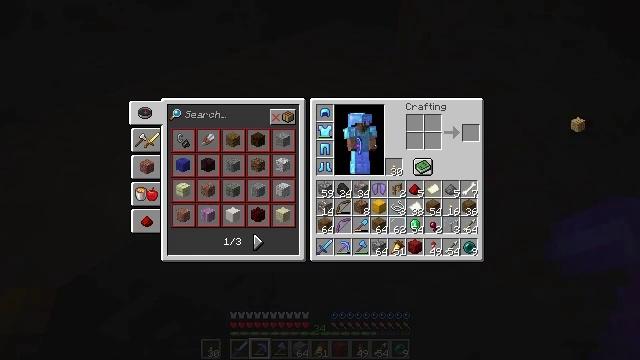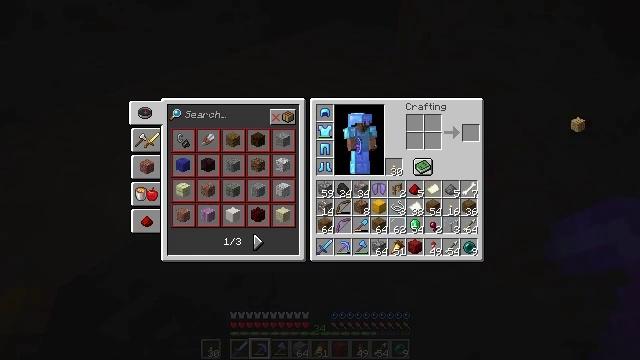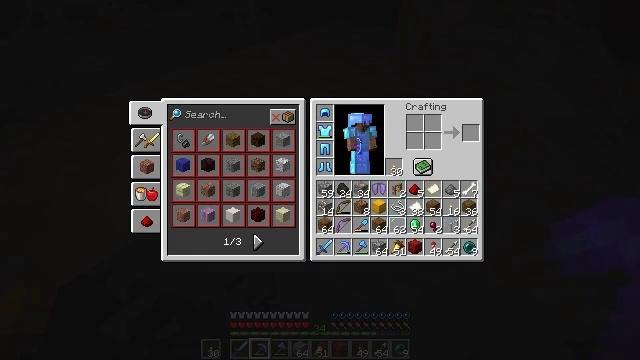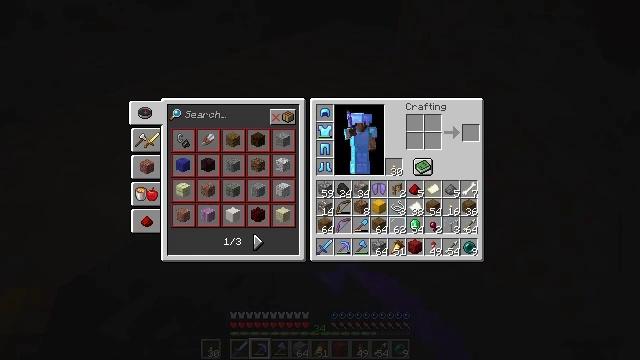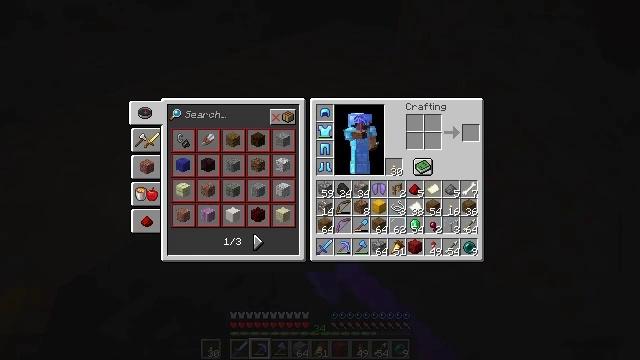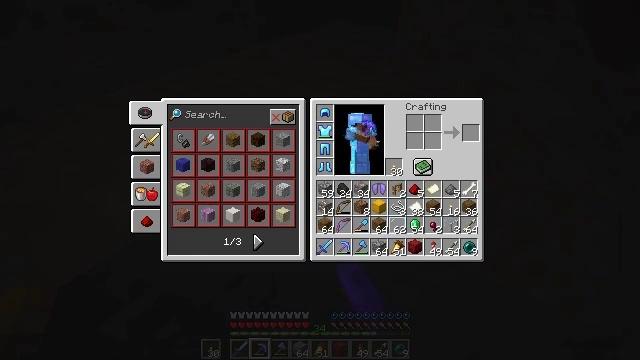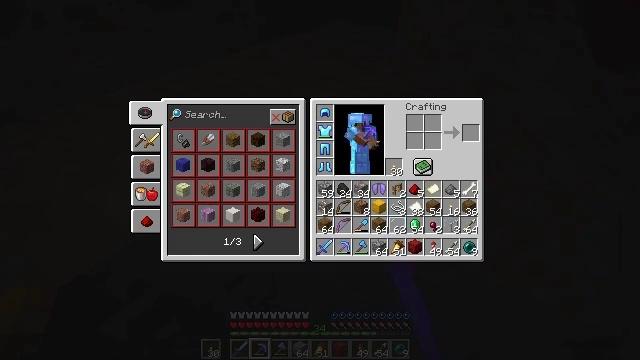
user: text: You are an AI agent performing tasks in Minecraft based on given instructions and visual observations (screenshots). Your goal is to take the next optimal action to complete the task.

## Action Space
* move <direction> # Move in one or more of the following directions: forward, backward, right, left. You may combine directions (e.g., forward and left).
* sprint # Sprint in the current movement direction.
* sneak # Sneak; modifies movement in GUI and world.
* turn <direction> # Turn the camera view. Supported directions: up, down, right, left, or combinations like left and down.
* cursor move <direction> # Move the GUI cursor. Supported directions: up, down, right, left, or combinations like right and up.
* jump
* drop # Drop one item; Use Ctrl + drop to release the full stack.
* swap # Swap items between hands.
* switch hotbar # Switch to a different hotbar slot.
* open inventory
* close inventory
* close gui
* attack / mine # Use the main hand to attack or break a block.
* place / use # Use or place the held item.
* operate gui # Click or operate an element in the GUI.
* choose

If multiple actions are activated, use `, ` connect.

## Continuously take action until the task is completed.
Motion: motion action
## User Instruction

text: Remove oak planks from your possession.
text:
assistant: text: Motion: operate gui
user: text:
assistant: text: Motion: no_op
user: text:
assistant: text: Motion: no_op
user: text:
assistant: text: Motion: no_op
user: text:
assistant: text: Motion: no_op
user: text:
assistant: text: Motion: no_op
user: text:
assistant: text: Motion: close inventory